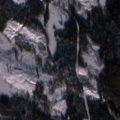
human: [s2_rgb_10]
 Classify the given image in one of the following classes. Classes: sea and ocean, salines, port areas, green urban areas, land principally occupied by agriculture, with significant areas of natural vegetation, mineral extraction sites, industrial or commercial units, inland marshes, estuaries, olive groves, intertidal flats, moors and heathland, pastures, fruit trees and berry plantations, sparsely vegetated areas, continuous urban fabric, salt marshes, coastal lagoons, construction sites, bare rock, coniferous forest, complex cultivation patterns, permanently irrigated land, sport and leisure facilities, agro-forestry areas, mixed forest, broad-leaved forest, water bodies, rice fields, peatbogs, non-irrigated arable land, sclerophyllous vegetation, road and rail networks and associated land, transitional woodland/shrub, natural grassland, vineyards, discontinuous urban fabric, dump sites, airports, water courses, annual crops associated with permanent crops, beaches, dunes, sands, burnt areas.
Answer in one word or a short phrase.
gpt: coniferous forest, transitional woodland/shrub